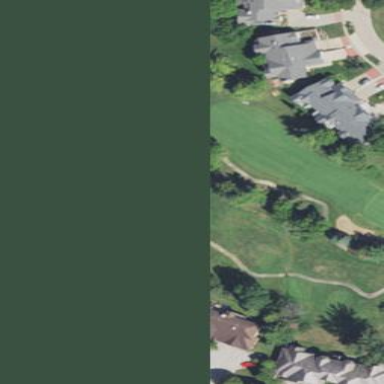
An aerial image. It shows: Grassy area designated as golf fairway.